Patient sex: M
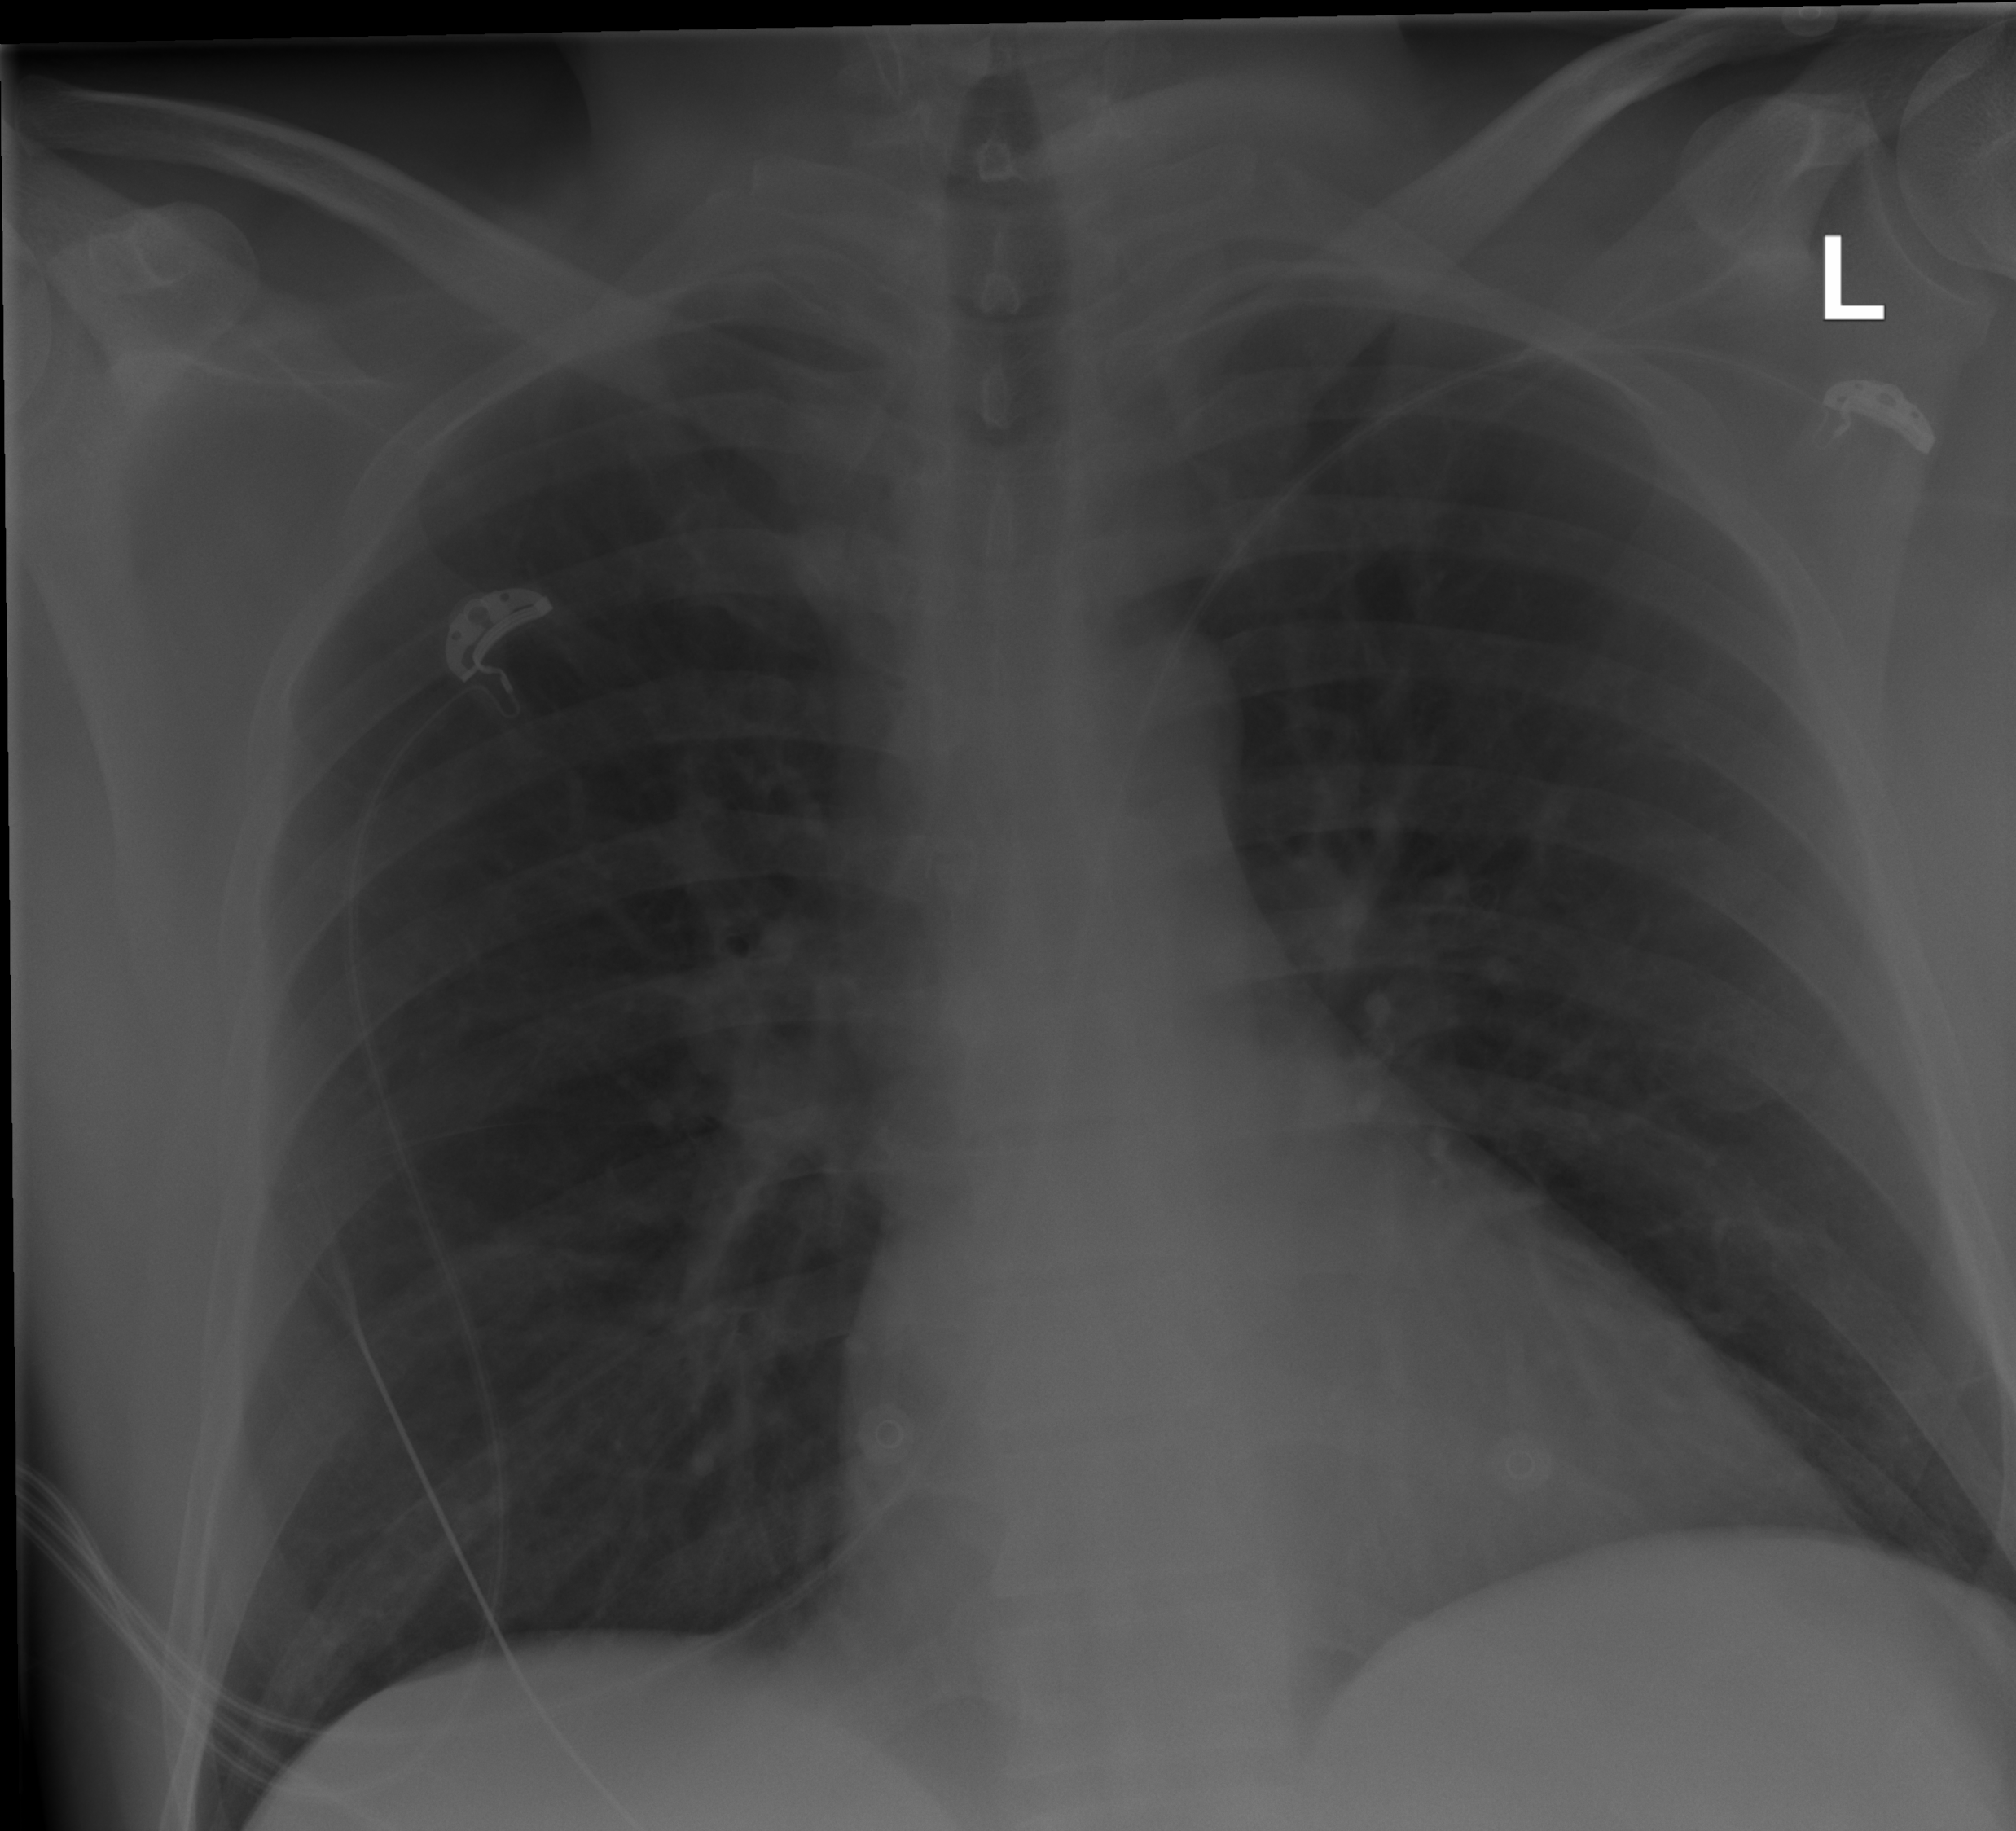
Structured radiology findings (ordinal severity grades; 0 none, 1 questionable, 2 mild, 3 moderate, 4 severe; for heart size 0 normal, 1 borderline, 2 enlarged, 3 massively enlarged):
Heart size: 0
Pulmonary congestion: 1
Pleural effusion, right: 0
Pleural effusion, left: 0
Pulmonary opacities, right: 0
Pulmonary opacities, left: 0
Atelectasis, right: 0
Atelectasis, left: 0